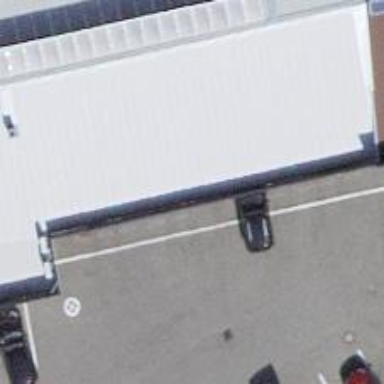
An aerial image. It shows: Shop that sells tires.